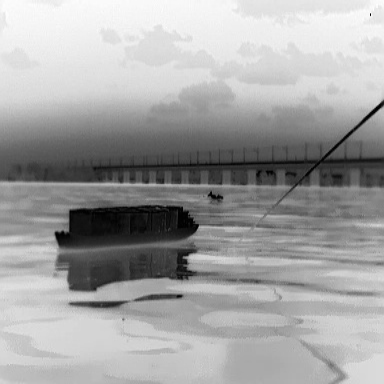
There is a fishing_boat in the infrared image.